Field crop: maize
Growth stage: 1
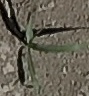
Species: sorghum